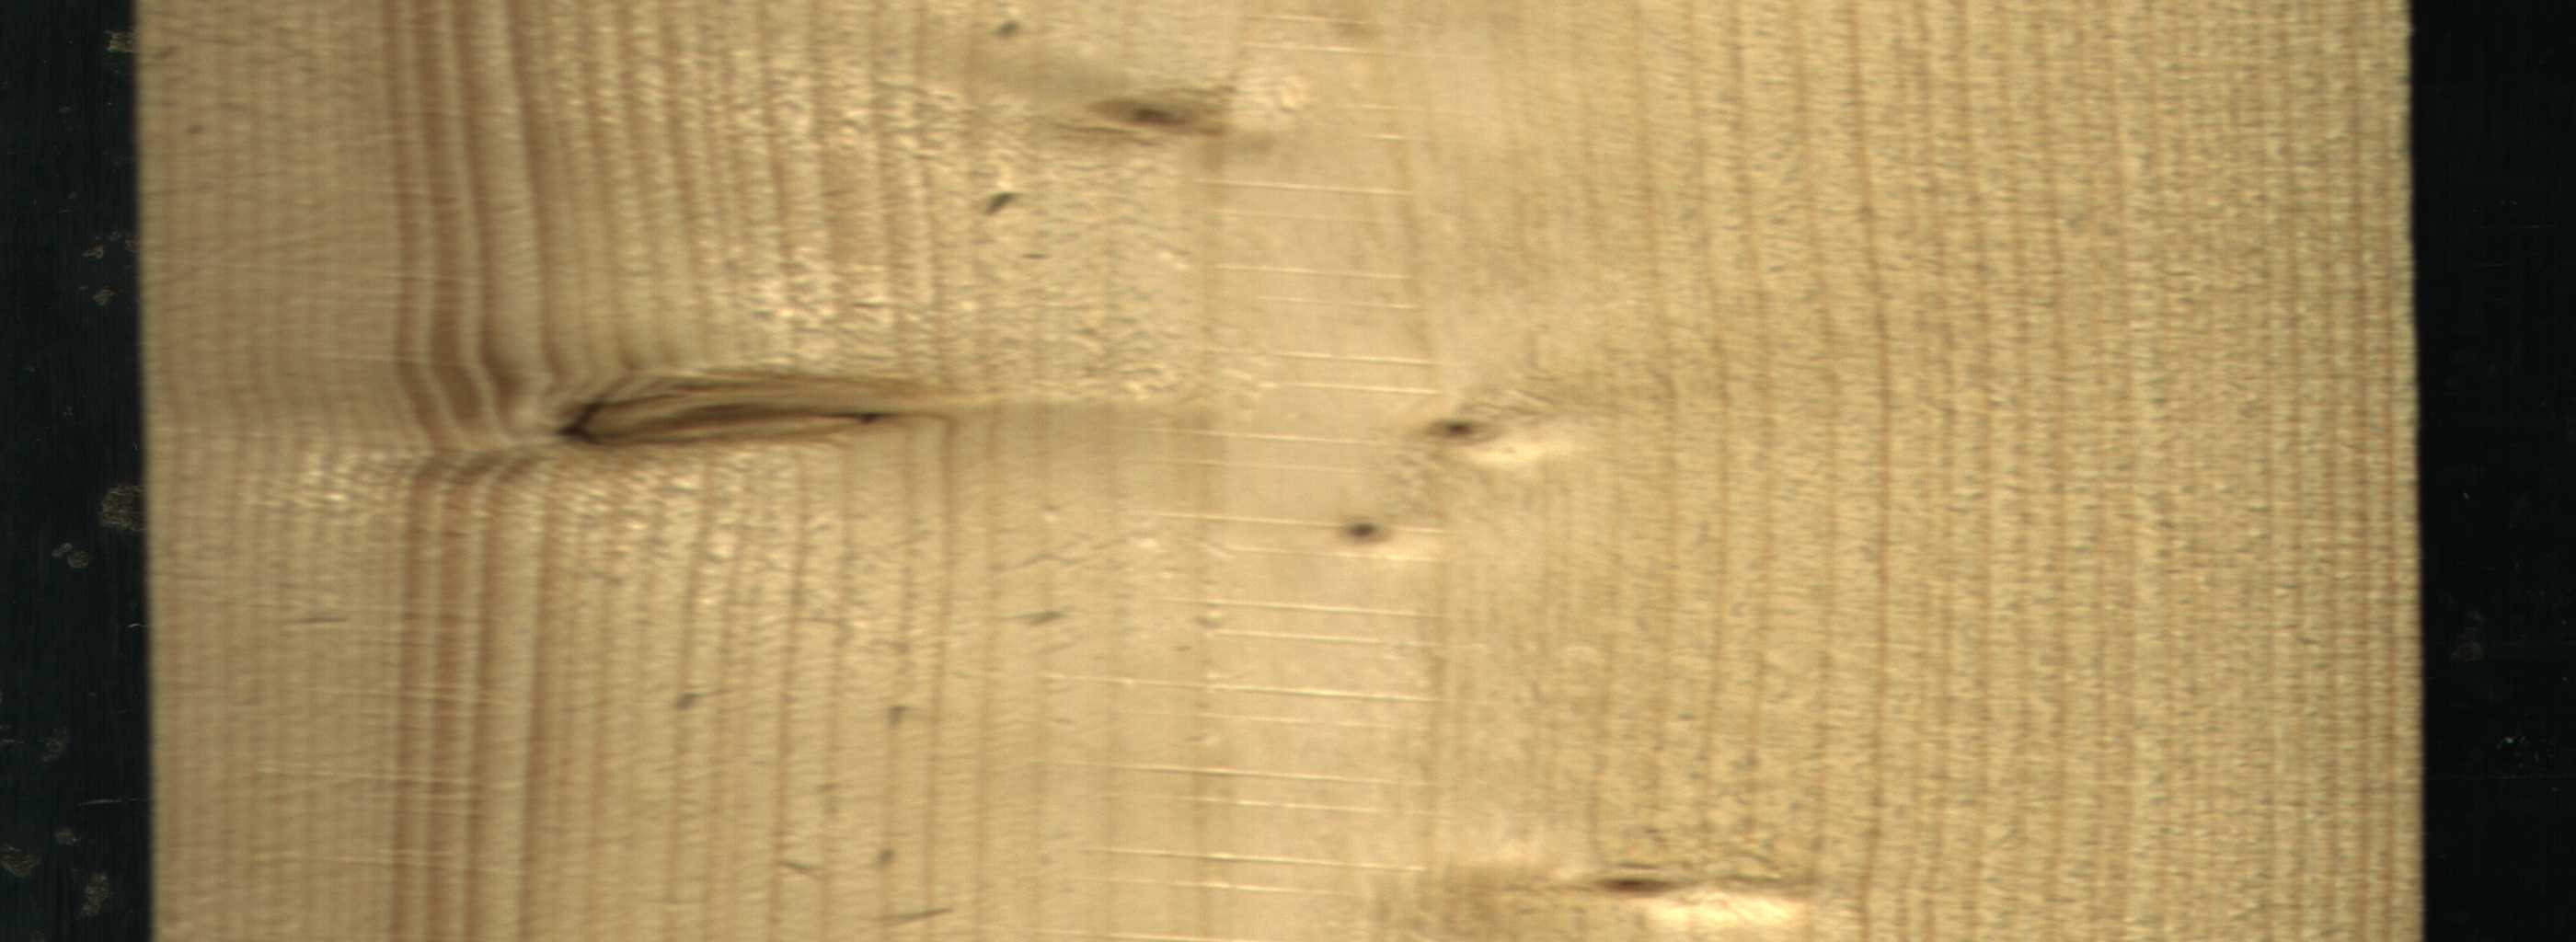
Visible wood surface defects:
Live_Knot
Live_Knot
Live_Knot
Live_Knot